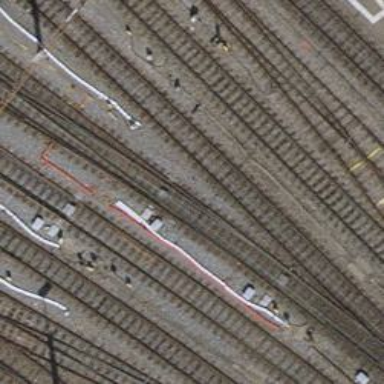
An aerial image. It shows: Railway switch.